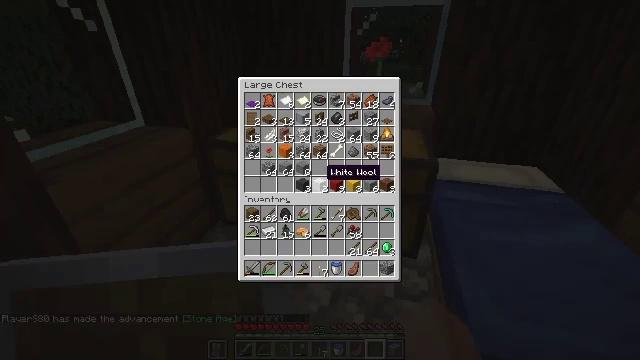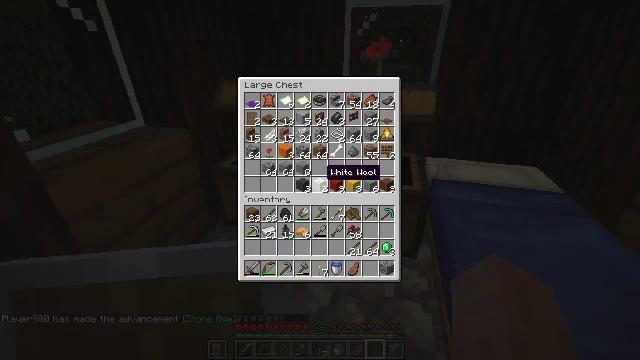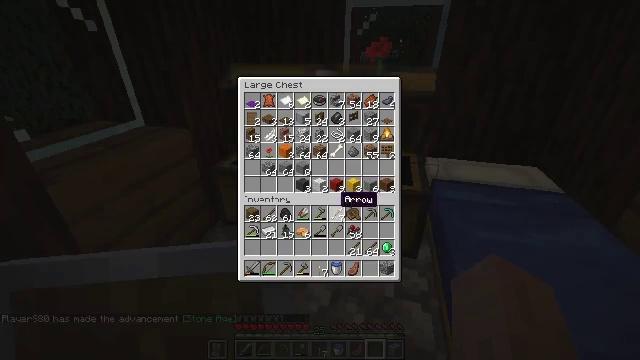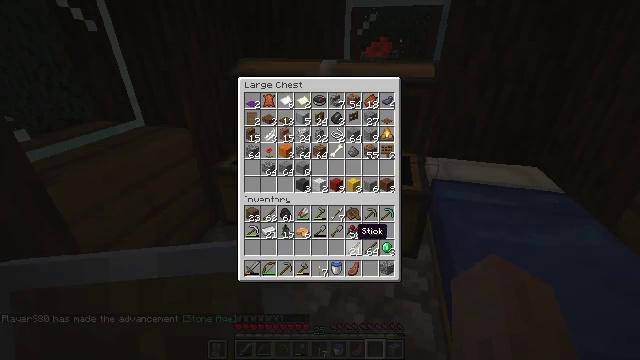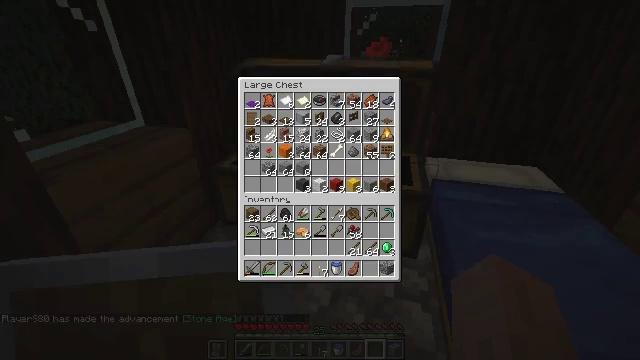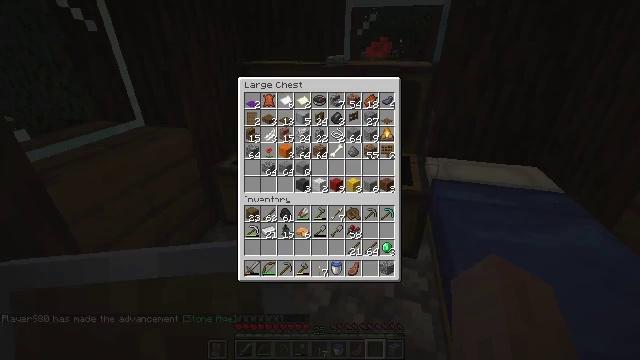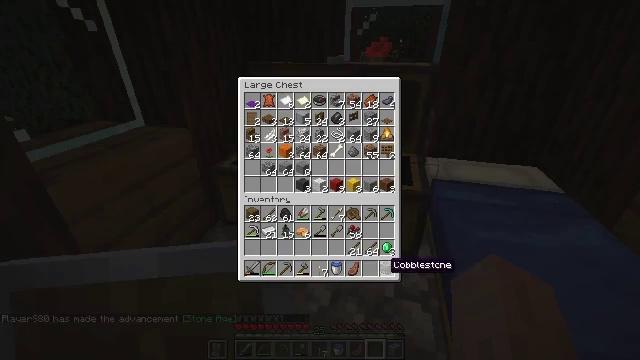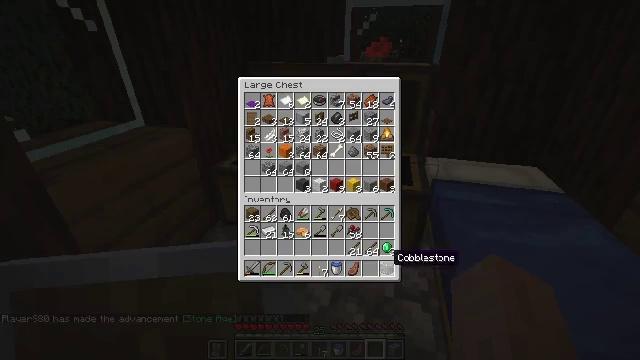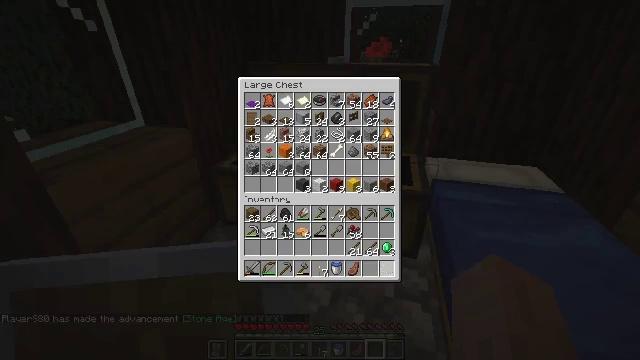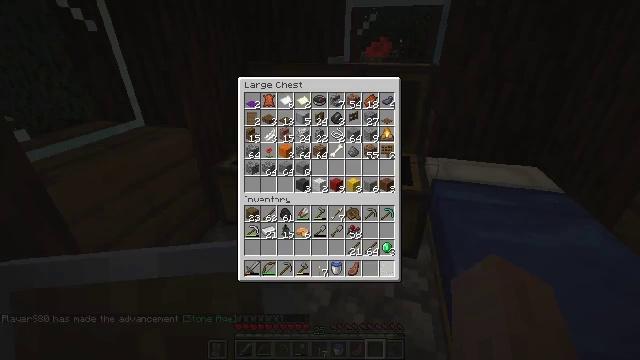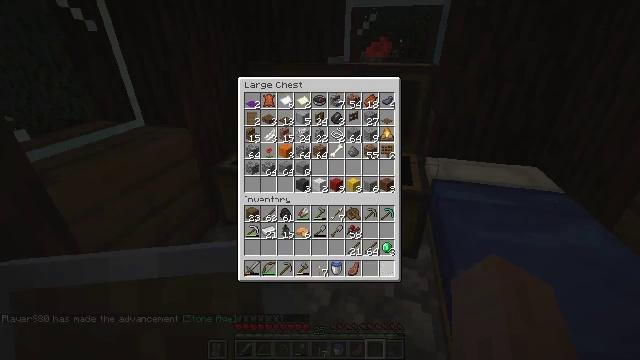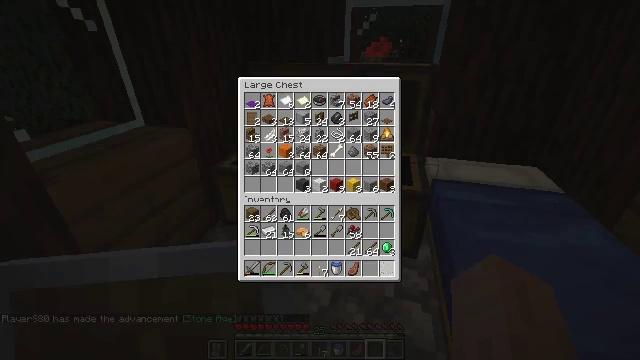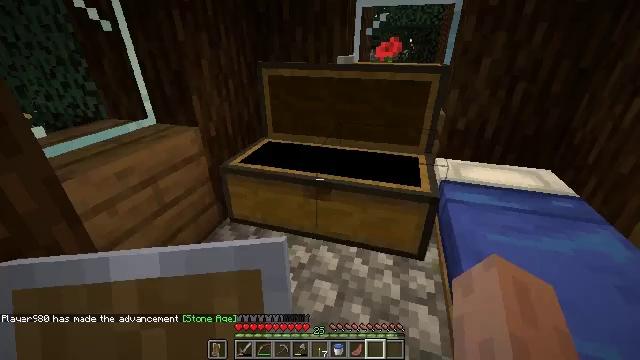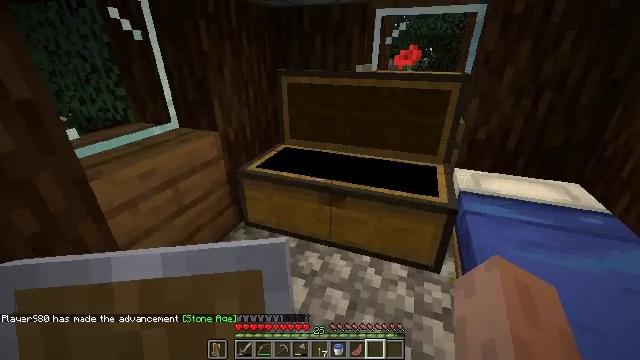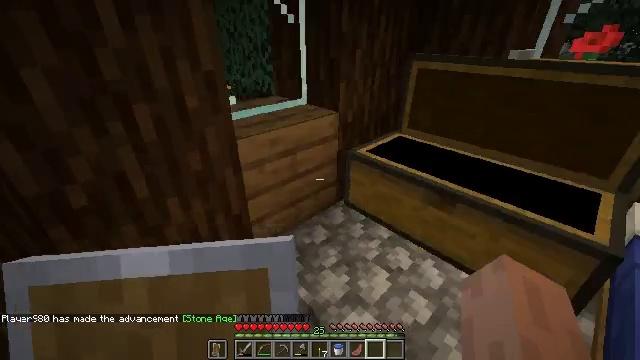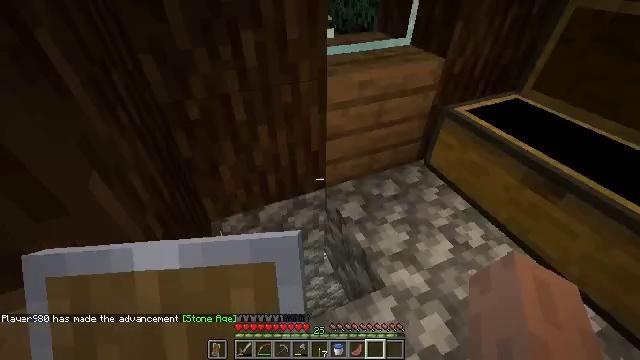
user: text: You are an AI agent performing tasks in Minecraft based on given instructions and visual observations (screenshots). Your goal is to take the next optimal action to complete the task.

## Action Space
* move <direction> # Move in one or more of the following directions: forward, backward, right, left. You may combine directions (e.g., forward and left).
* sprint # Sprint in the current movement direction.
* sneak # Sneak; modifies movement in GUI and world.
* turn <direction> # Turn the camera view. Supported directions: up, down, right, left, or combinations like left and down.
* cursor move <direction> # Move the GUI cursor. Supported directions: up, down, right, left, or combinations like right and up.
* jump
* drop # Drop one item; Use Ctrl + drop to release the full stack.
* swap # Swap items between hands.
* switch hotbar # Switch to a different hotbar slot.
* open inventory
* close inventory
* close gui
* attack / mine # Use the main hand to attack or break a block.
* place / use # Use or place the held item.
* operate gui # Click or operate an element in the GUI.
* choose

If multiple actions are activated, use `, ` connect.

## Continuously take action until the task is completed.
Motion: motion action
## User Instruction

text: Furnace required to craft a gold ingot.
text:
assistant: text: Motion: no_op
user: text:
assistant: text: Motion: sneak, cursor move right and down
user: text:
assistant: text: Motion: sneak, cursor move right and down
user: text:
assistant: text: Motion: sneak, cursor move right and down
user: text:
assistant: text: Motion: sneak
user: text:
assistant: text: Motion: sneak, cursor move right and up
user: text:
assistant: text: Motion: sneak, cursor move up
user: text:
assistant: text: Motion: sneak, operate gui
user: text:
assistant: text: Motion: sneak, operate gui
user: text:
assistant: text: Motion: sneak
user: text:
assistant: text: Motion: sneak
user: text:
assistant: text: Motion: cursor move left
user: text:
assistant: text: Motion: turn left and up, close gui
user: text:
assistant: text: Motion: turn left and down
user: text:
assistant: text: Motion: turn left and down
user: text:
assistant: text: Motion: move forward, turn left and down
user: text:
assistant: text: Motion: move forward
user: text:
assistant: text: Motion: move forward
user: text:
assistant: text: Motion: move forward
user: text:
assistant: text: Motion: turn right
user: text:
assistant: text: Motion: turn right and up
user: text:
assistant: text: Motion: turn right and up
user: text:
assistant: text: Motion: move right, turn right and up
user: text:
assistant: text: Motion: move right, turn left and up
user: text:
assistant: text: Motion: move right, turn left
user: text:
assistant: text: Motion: move right, turn left
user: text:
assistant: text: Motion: move right, turn left and up
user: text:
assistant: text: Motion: move right, turn left and up
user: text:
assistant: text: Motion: move right, turn up
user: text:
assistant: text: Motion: move right, turn left and up